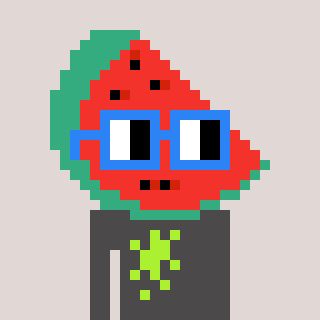
a pixel art character with square blue glasses, a watermelon-shaped head and a grayscale-colored body on a warm background